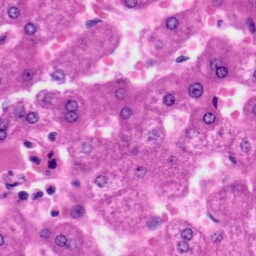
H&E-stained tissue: Liver